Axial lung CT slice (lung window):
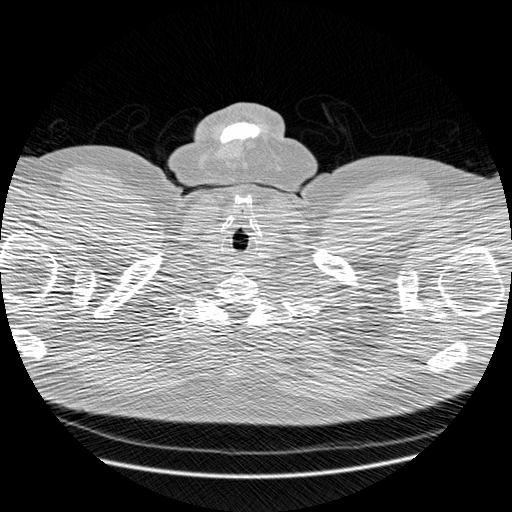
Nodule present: no